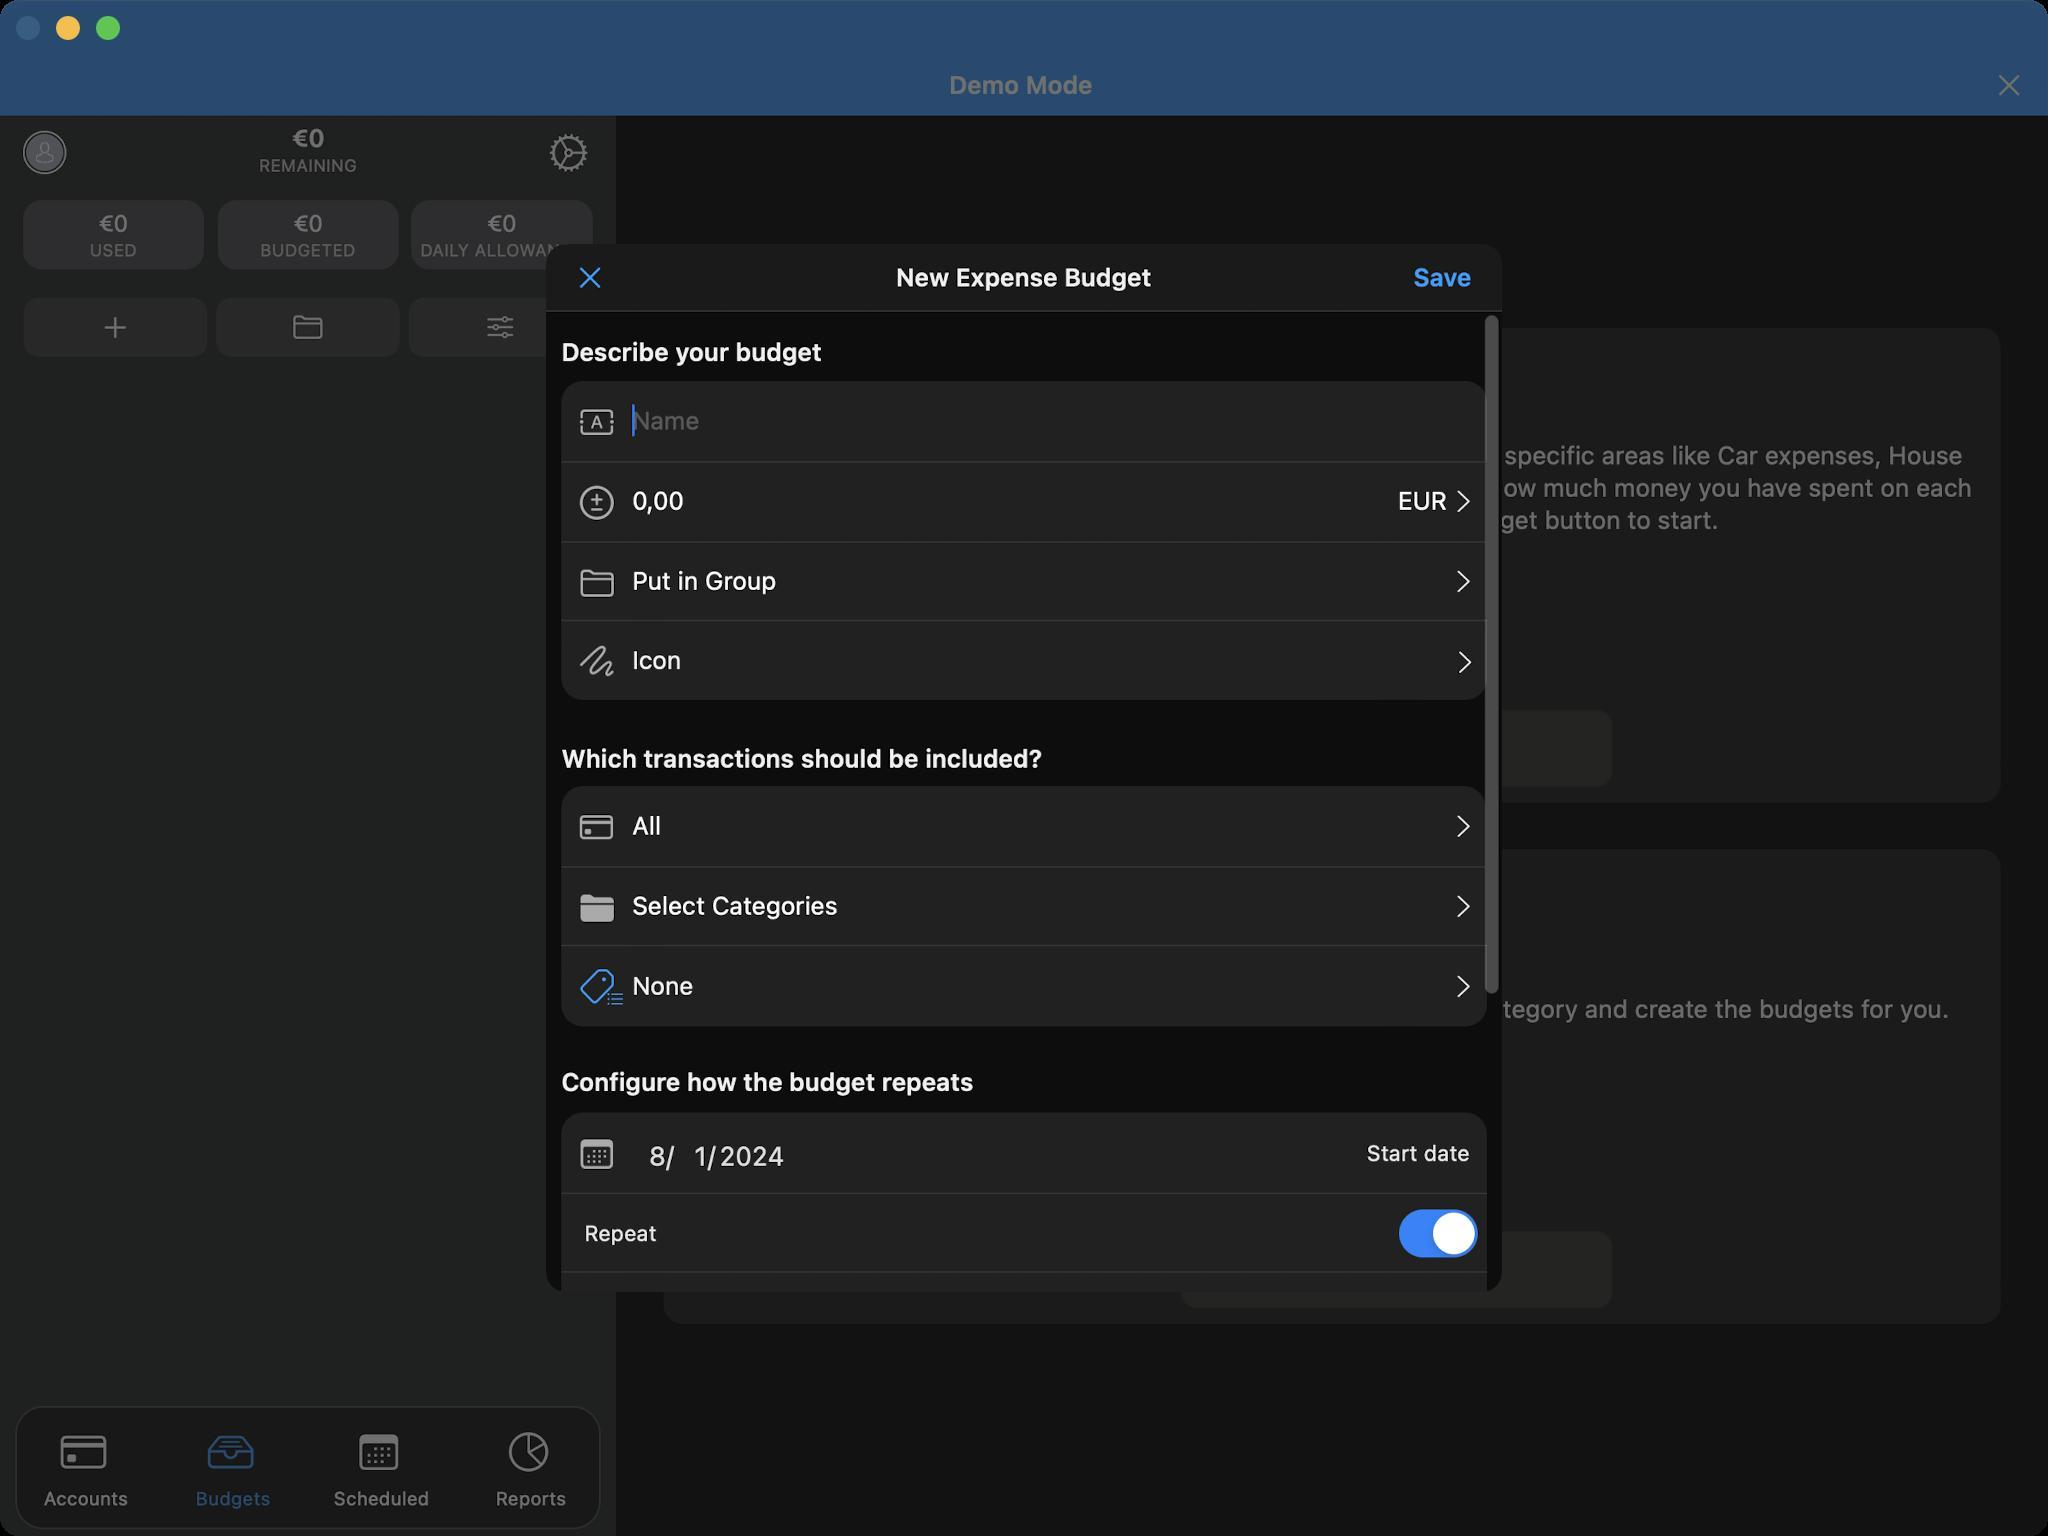
Accessibility tree:
{"name": "MoneyWiz", "role": "AXWindow", "description": null, "role_description": "standard window", "value": null, "position": "352.00;95.00", "size": "1024;768", "children": [{"name": null, "role": "AXGroup", "description": null, "role_description": "group", "value": null, "position": "0.00;0.00", "size": "1024;768", "children": [{"name": null, "role": "AXGroup", "description": null, "role_description": "group", "value": null, "position": "0.00;0.00", "size": "1024;768", "children": []}]}, {"name": null, "role": "AXButton", "description": null, "role_description": "close button", "value": null, "position": "7.00;6.00", "size": "14;16", "children": []}, {"name": null, "role": "AXButton", "description": null, "role_description": "zoom button", "value": null, "position": "47.00;6.00", "size": "14;16", "children": [{"name": null, "role": "AXGroup", "description": null, "role_description": "group", "value": null, "position": "47.00;6.00", "size": "14;16", "children": [{"name": null, "role": "AXGroup", "description": null, "role_description": "group", "value": null, "position": "47.00;6.00", "size": "14;16", "children": []}]}]}, {"name": null, "role": "AXButton", "description": null, "role_description": "minimize button", "value": null, "position": "27.00;6.00", "size": "14;16", "children": []}, {"name": null, "role": "AXSheet", "description": null, "role_description": "sheet", "value": null, "position": "273.00;122.00", "size": "478;524", "children": [{"name": null, "role": "AXGroup", "description": null, "role_description": "group", "value": null, "position": "273.00;122.00", "size": "478;524", "children": [{"name": null, "role": "AXGroup", "description": null, "role_description": "group", "value": null, "position": "273.00;122.00", "size": "478;524", "children": [{"name": null, "role": "AXButton", "description": "Back", "role_description": "button", "value": null, "position": "273.00;122.00", "size": "38;34", "children": []}, {"name": null, "role": "AXStaticText", "description": "New Expense Budget", "role_description": "text", "value": null, "position": "398.51;122.00", "size": "227;34", "children": []}, {"name": null, "role": "AXButton", "description": "Next", "role_description": "button", "value": null, "position": "634.90;122.00", "size": "116;34", "children": []}, {"name": null, "role": "AXStaticText", "description": "Describe your budget", "role_description": "text", "value": null, "position": "280.70;168.20", "size": "463;16", "children": []}, {"name": null, "role": "AXTextField", "description": null, "role_description": "text field", "value": "", "position": "316.12;190.53", "size": "413;40", "children": []}, {"name": null, "role": "AXTextField", "description": null, "role_description": "text field", "value": "0,00", "position": "316.12;230.57", "size": "330;40", "children": []}, {"name": null, "role": "AXButton", "description": "EUR", "role_description": "button", "value": null, "position": "692.65;230.57", "size": "31;40", "children": []}, {"name": null, "role": "AXButton", "description": "Forward", "role_description": "button", "value": null, "position": "726.53;242.12", "size": "9;17", "children": []}, {"name": null, "role": "AXButton", "description": "Put in Group", "role_description": "button", "value": null, "position": "316.12;270.61", "size": "390;40", "children": []}, {"name": null, "role": "AXButton", "description": "Forward", "role_description": "button", "value": null, "position": "726.53;282.16", "size": "9;17", "children": []}, {"name": null, "role": "AXButton", "description": "Icon", "role_description": "button", "value": null, "position": "316.12;310.65", "size": "390;39", "children": []}, {"name": null, "role": "AXStaticText", "description": "Which transactions should be included?", "role_description": "text", "value": null, "position": "280.70;371.48", "size": "463;16", "children": []}, {"name": null, "role": "AXButton", "description": "All", "role_description": "button", "value": null, "position": "316.12;393.04", "size": "390;40", "children": []}, {"name": null, "role": "AXButton", "description": "Forward", "role_description": "button", "value": null, "position": "726.53;404.59", "size": "9;17", "children": []}, {"name": null, "role": "AXButton", "description": "Select Categories", "role_description": "button", "value": null, "position": "316.12;433.08", "size": "390;40", "children": []}, {"name": null, "role": "AXButton", "description": "Forward", "role_description": "button", "value": null, "position": "726.53;444.63", "size": "9;17", "children": []}, {"name": null, "role": "AXGroup", "description": null, "role_description": "group", "value": null, "position": "280.70;473.12", "size": "455;40", "children": [{"name": null, "role": "AXButton", "description": "None", "role_description": "button", "value": null, "position": "316.12;473.12", "size": "393;40", "children": []}, {"name": null, "role": "AXButton", "description": "Forward", "role_description": "button", "value": null, "position": "709.59;473.12", "size": "26;40", "children": []}, {"name": null, "role": "AXButton", "description": "tag", "role_description": "button", "value": null, "position": "288.40;483.13", "size": "20;20", "children": []}]}, {"name": null, "role": "AXStaticText", "description": "Configure how the budget repeats", "role_description": "text", "value": null, "position": "280.70;533.18", "size": "463;16", "children": []}, {"name": null, "role": "AXStaticText", "description": "Start date", "role_description": "text", "value": null, "position": "587.16;556.28", "size": "148;40", "children": []}, {"name": null, "role": "AXGroup", "description": null, "role_description": "group", "value": null, "position": "316.12;570.14", "size": "196;12", "children": [{"name": null, "role": "AXPopUpButton", "description": "1. August 2024", "role_description": "date time area", "value": null, "position": "316.12;570.14", "size": "196;12", "children": []}]}, {"name": null, "role": "AXStaticText", "description": "Repeat", "role_description": "text", "value": null, "position": "292.25;596.32", "size": "143;40", "children": []}, {"name": null, "role": "AXCheckBox", "description": null, "role_description": "checkbox", "value": "1", "position": "699.58;604.79", "size": "39;24", "children": []}, {"name": null, "role": "AXStaticText", "description": "Frequency", "role_description": "text", "value": null, "position": "292.25;636.36", "size": "143;40", "children": []}, {"name": null, "role": "AXTextField", "description": null, "role_description": "text field", "value": "1", "position": "424.31;641.75", "size": "158;29", "children": []}, {"name": null, "role": "AXButton", "description": "month", "role_description": "button", "value": null, "position": "607.18;636.36", "size": "119;40", "children": []}, {"name": null, "role": "AXButton", "description": "Forward", "role_description": "button", "value": null, "position": "727.30;647.91", "size": "9;17", "children": []}, {"name": null, "role": "AXStaticText", "description": "Should unused balance rollover to the next period?", "role_description": "text", "value": null, "position": "280.70;696.42", "size": "463;16", "children": []}, {"name": null, "role": "AXStaticText", "description": "Rollover", "role_description": "text", "value": null, "position": "292.25;718.75", "size": "143;40", "children": []}, {"name": null, "role": "AXCheckBox", "description": null, "role_description": "checkbox", "value": "0", "position": "698.81;727.22", "size": "39;24", "children": []}]}]}]}]}